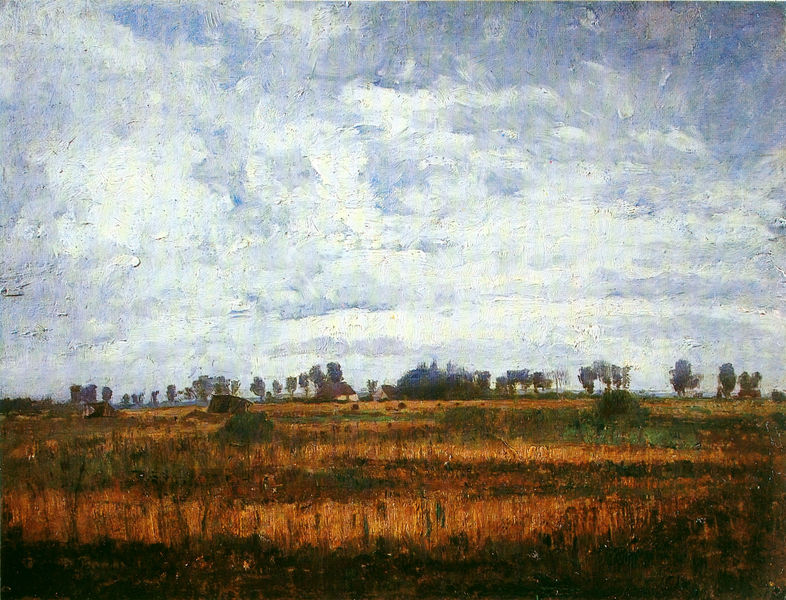
Titel: Moorlandschaft bei Dachau
Künstler: Paul Baum
Standort: München
Institution: Galerie Heseler
Schlagwörter: baum, blau, blätter, gemälde, himmel, laub, wasser, weiß, wolken, bäume, gelb, grün, impressionismus, landschaft, ocker, braun, fenster, licht, orange, schwarz, stroh, tür, ölbild, blüten, dach, gebäude, gras, haus, rot, weg, wiese, wolke, beige, malerei, öl, ebene, erde, feld, felder, ferne, gräser, horizont, häuser, kalt, natur, norden, pappeln, weite, büsche, flach, gebüsch, pastos, sonne, sträucher, wiesen, land, gold, pflanzen, hellblau, moderne, acker, dorf, dächer, allee, baumreihe, farbe, gelände, wise, bauernhof, herbst, hof, winter, idylle, pastös, querformat, duktus, frühling, silhouetten, heide, sumpf, ölmalerei, landschaftsbild, moor, pstos, gehöft, gerste, kate, gewölk, nordische landschaft, weizenfelder